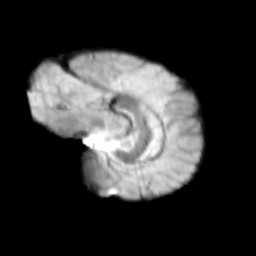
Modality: T2w
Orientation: sagittal
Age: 9
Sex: female
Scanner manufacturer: siemens
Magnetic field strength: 3 T
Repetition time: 3.8 s
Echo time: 0.07 s